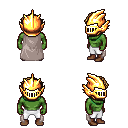
a pixel art fantasy rpg character, male body template, orc, green skin, gray cape, white pants, blonde curly afro hairstyle, gold helm, brown shoes, four views (front, back, left, right), 2x2 character sprite sheet, small pixel art, hard edges, no anti-aliasing